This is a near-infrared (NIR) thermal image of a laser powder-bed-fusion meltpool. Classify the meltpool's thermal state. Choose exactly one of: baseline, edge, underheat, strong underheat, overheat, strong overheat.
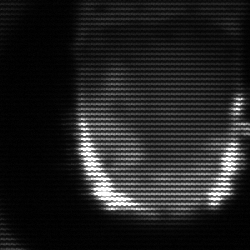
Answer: baseline